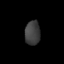
Tissue: skin
Cell type: Epithelial cells
Senescence score: 0.8397
Nuclear area (px): 365
Mean DAPI intensity: 62.132